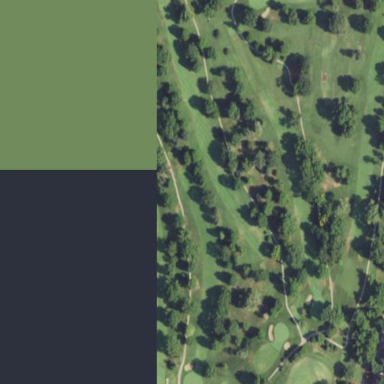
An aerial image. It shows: Golf course surrounded by greenery.